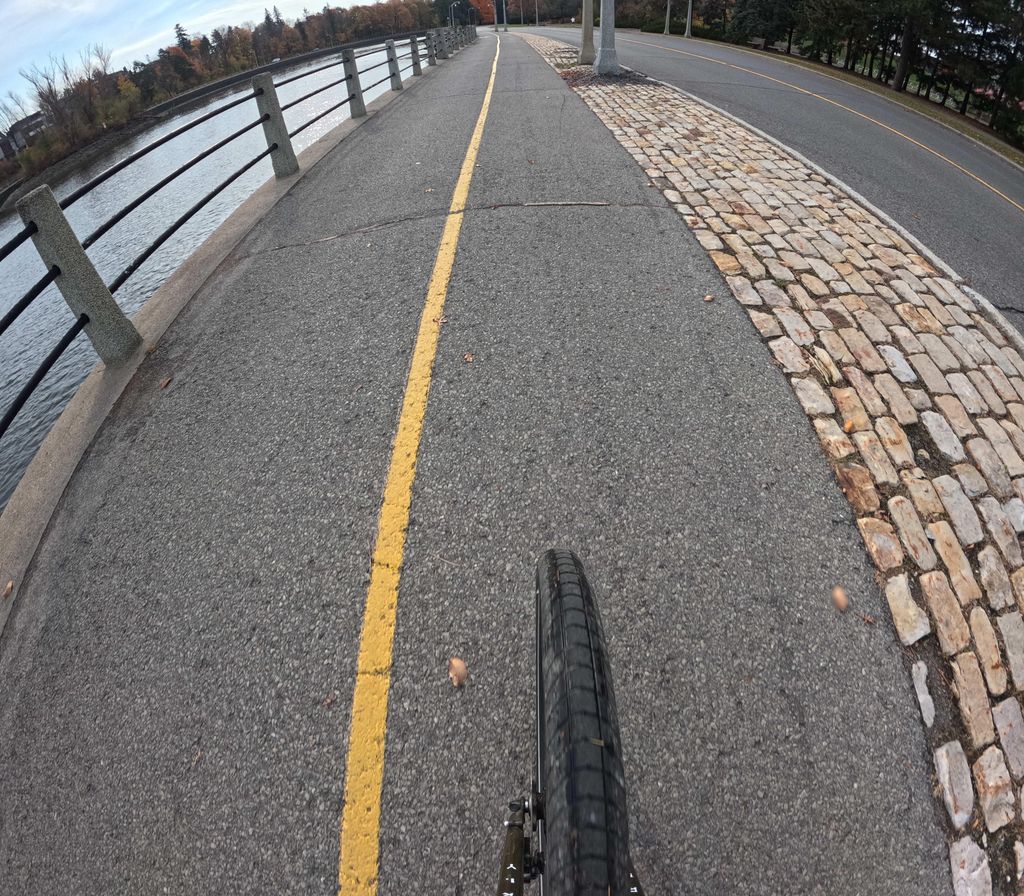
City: ottawa-gatineau